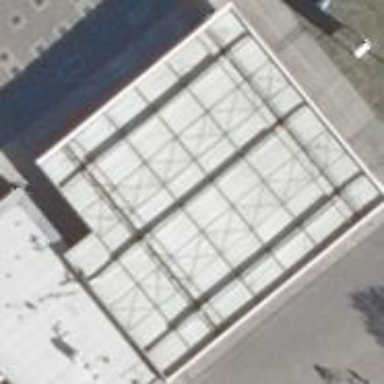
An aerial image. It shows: View of roof of building.